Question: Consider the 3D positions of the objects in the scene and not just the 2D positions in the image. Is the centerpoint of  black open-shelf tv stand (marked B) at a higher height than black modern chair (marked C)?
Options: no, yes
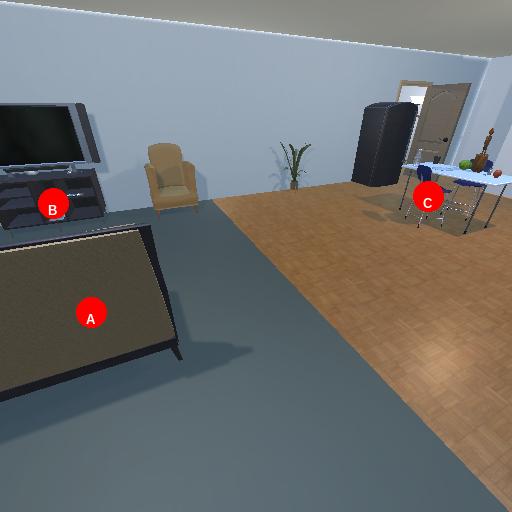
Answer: no